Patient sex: M
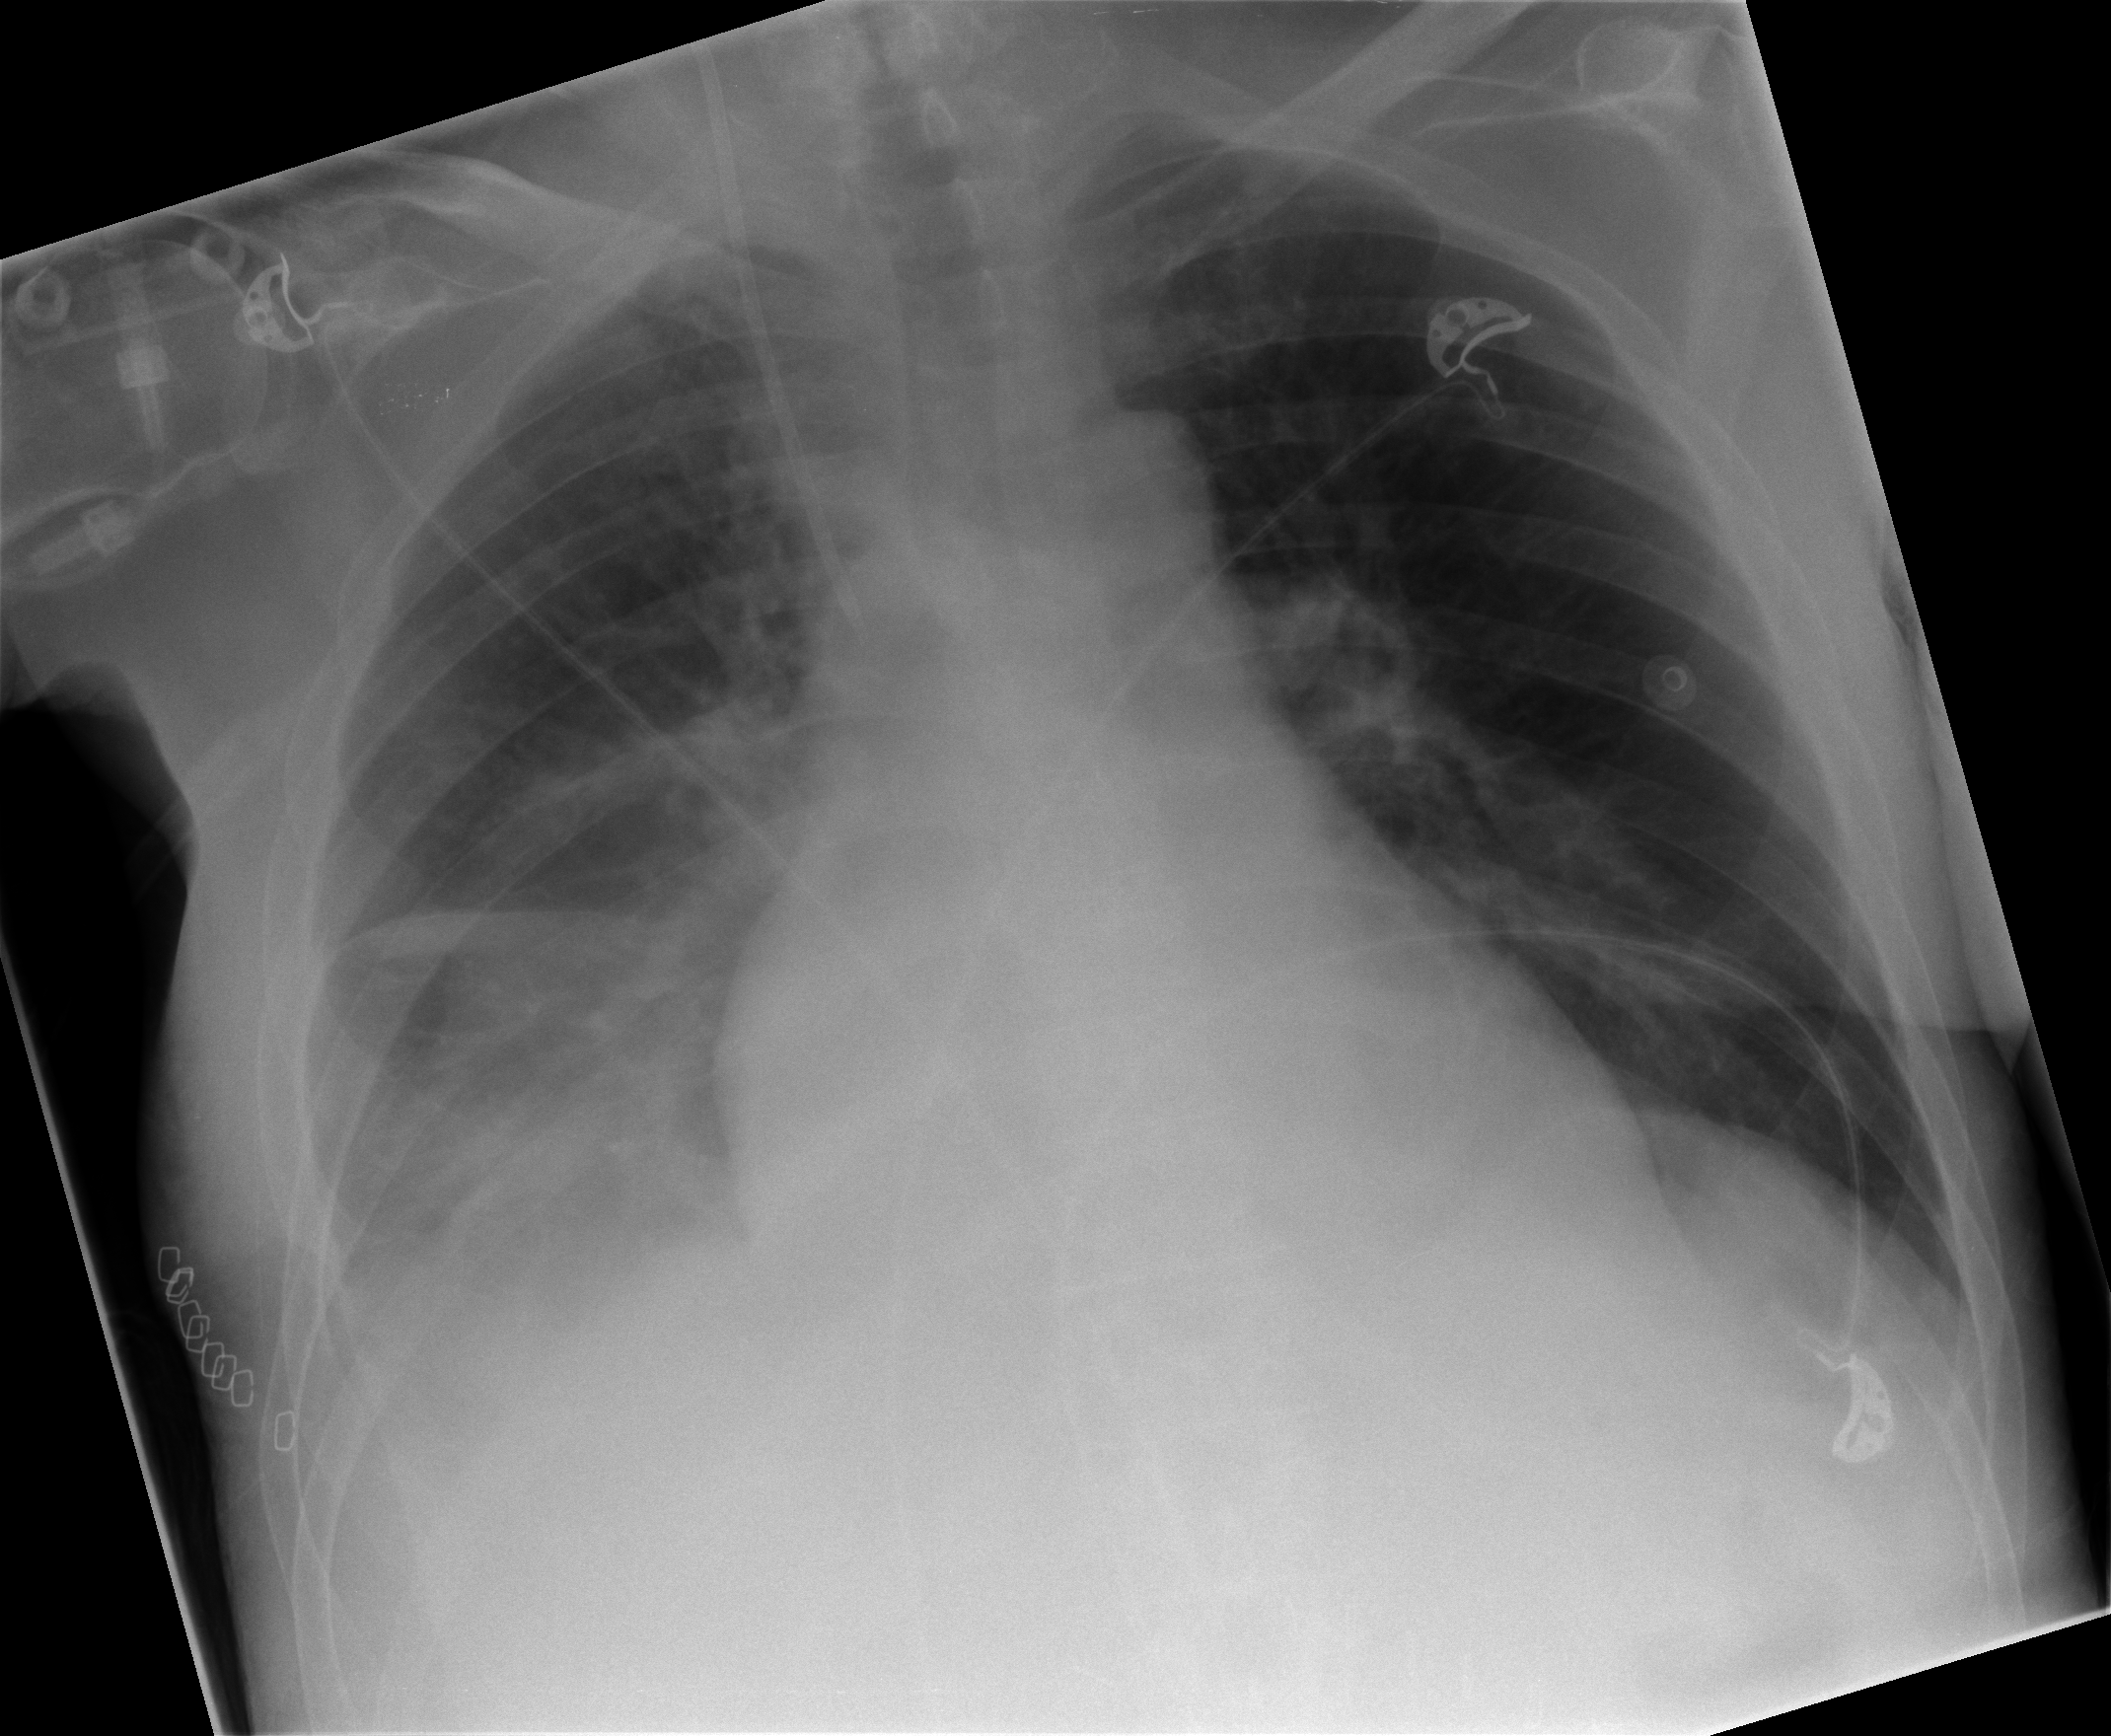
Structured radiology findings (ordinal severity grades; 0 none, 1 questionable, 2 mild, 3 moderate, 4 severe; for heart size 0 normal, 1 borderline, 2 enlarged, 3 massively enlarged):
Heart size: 2
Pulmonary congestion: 0
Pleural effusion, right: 3
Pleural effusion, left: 0
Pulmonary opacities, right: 0
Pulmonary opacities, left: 0
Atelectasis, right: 3
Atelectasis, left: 0